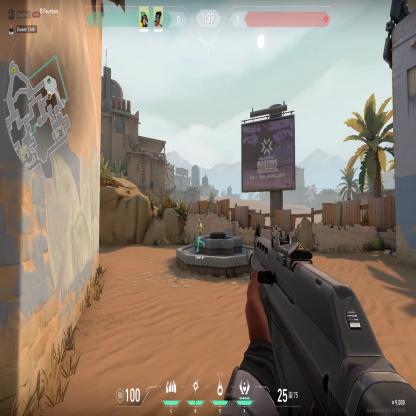
Label: teammate